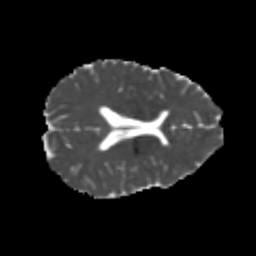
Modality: MD
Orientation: axial
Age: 22
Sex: female
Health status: healthy
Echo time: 0.074 s